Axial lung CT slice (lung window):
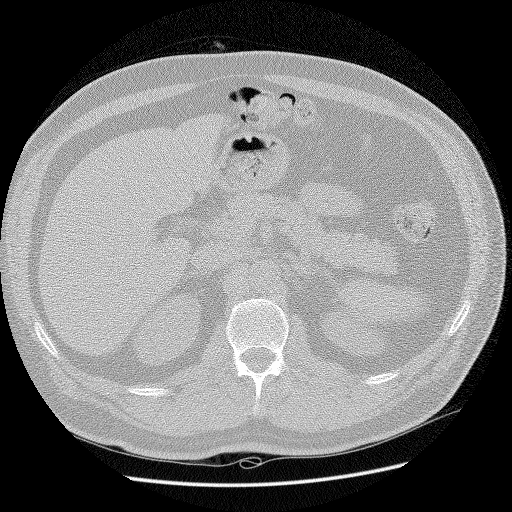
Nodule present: no